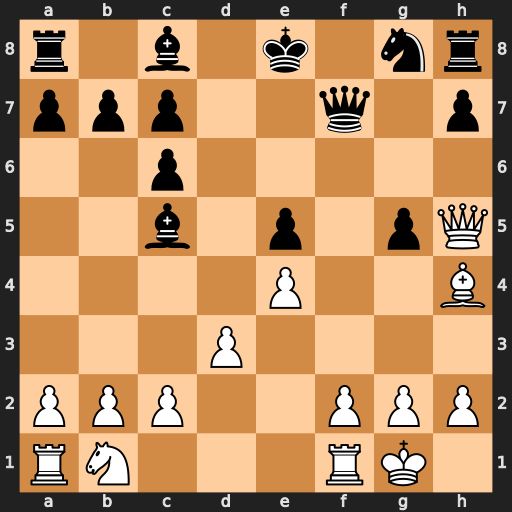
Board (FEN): r1b1k1nr/ppp2q1p/2p5/2b1p1pQ/4P2B/3P4/PPP2PPP/RN3RK1
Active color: w
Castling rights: kq
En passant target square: -
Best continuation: Qxg5 Be7 Qxe5